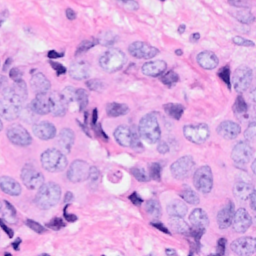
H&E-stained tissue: Breast